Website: bh-photo
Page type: customer-info-address
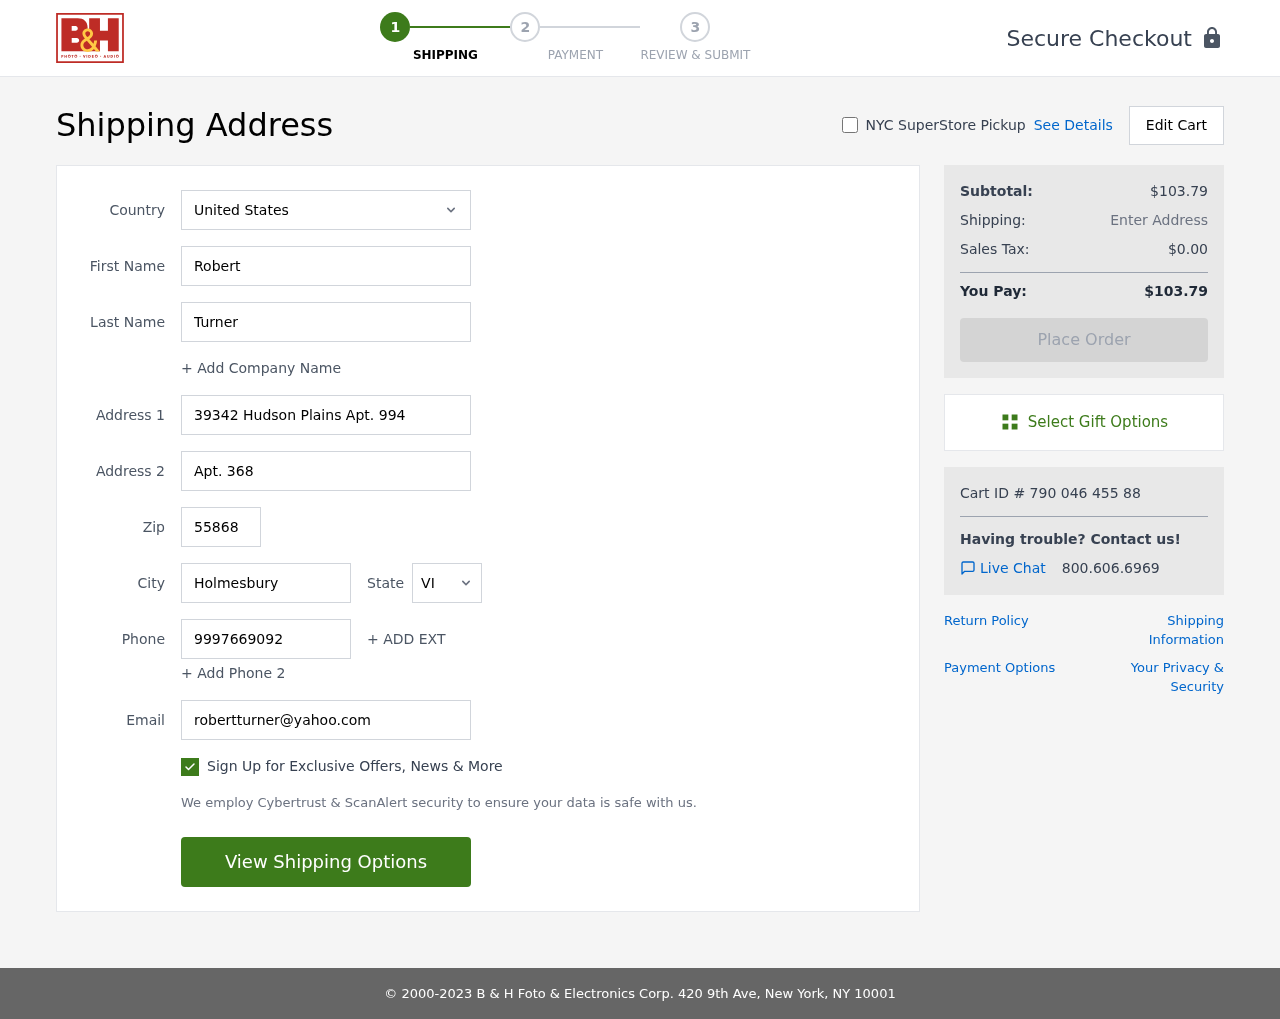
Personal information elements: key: PII_CITY
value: Holmesbury
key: PII_COUNTRY
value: United States
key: PII_EMAIL
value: robertturner@yahoo.com
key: PII_FIRSTNAME
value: Robert
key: PII_LASTNAME
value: Turner
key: PII_PHONE
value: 9997669092
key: PII_POSTCODE
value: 55868
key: PII_STATE_ABBR
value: VI
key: PII_STREET
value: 39342 Hudson Plains Apt. 994
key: PII_STREET2
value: Apt. 368
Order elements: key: ORDER_SUBTOTAL
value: $103.79
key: ORDER_TAX
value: $0.00
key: ORDER_TOTAL
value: $103.79
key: ORDER_ID
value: Cart ID # 790 046 455 88